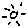
Label: sun